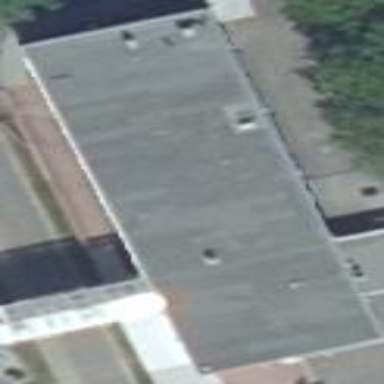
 painted white with gray tar paper roofing."